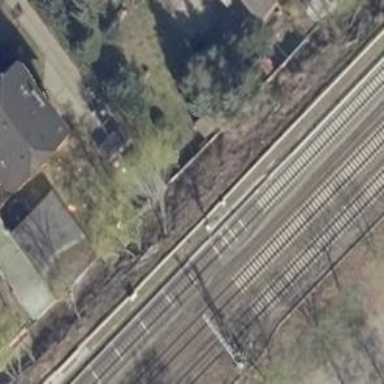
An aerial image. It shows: Railway milestone.